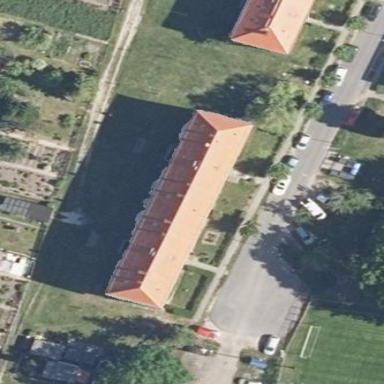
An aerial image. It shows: White apartment building with hipped roof. The roof is red in color.